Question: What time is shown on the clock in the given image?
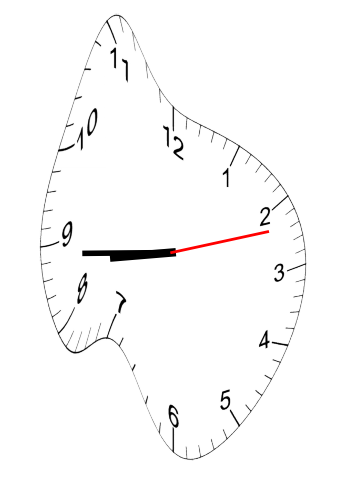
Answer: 08:44:12